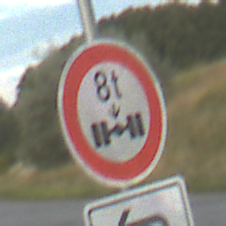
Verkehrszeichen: TatsaechlicheAchslast
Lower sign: RichtungsangabeDurchPfeile2
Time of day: SunriseSunset
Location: Outdoor (RoadRail)
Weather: PartlyCloudy
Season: NotSpecified
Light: Natural